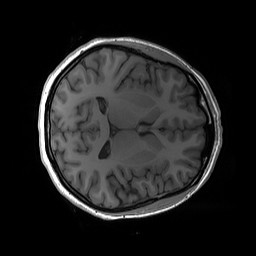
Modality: T1w
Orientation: axial